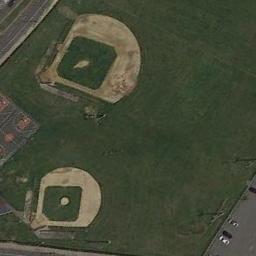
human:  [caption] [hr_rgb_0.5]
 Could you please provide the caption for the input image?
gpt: Two baseball diamonds on the lawn and some roads beside .

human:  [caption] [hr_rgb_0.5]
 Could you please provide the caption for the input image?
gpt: There are two baseball diamonds in the middle of grass .

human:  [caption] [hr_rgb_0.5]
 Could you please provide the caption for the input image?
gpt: There are two baseball diamonds in the grass surrounded by the parking lot and roads .

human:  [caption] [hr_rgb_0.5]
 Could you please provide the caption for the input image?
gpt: The picture shows three baseball fields and a row of black houses .

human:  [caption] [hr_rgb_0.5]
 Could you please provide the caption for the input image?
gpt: Two baseball diamonds are surrounded by grass .